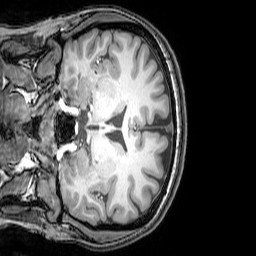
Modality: T1w
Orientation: coronal
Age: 22
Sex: female
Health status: healthy
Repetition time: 0.081 s
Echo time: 0.037 s